Question: I have problem with center alignment in Lyx. You can see this on the screen.

Is it possible to fix it somehow in the Lyx where I have only limited options to edit code?
Thank you
Petr
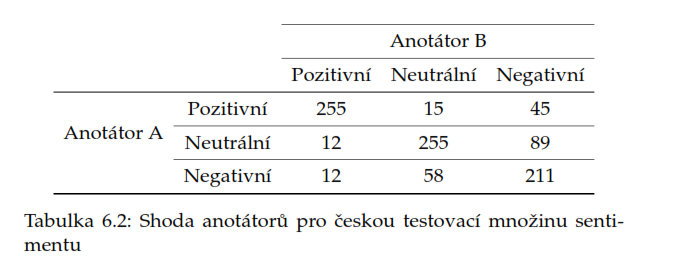
Answer: Merge all of the cells (0,3) to (0,6), I'm using LyX version 2.1.3.
To merge all of the cells you'll need to delete the text, unmerge, then re-merge and add the text back in.